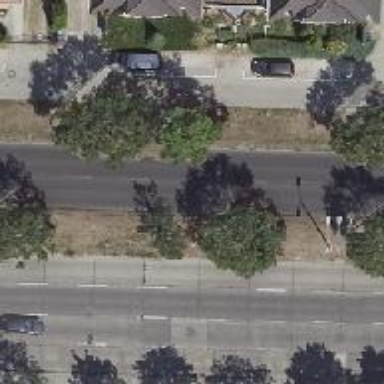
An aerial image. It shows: Avenue lined with broadleaved deciduous trees.